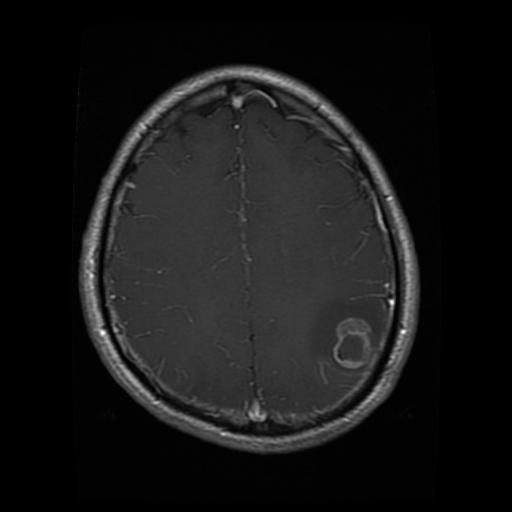
Label: glioma